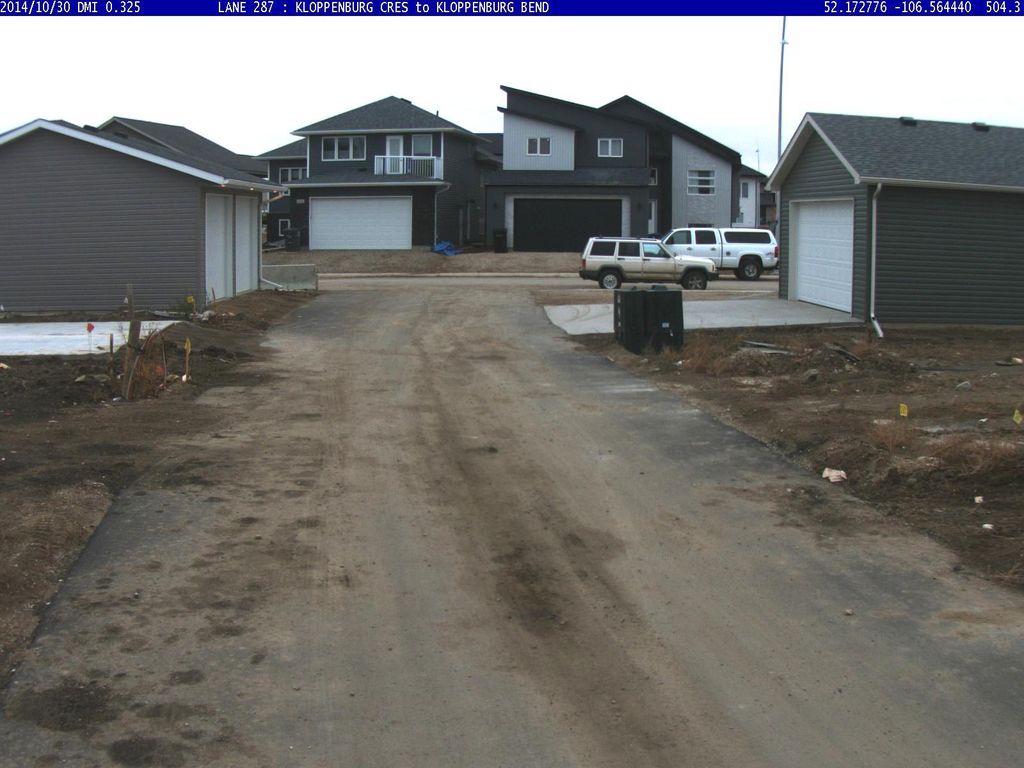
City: saskatoon